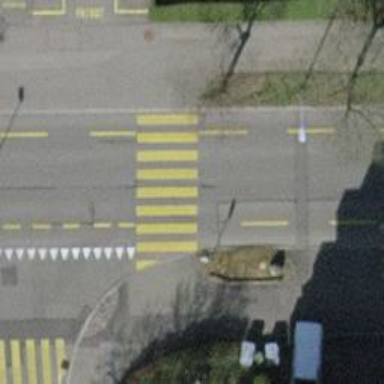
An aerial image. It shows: Uncontrolled zebra crossing.